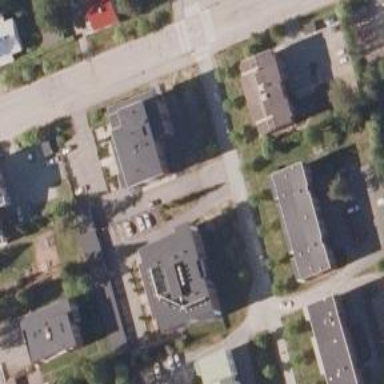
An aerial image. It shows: Asphalt road in residential area.